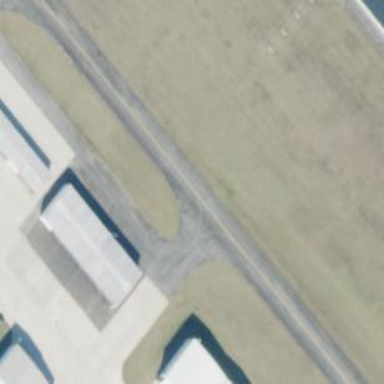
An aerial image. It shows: Asphalt taxiway in the airport.